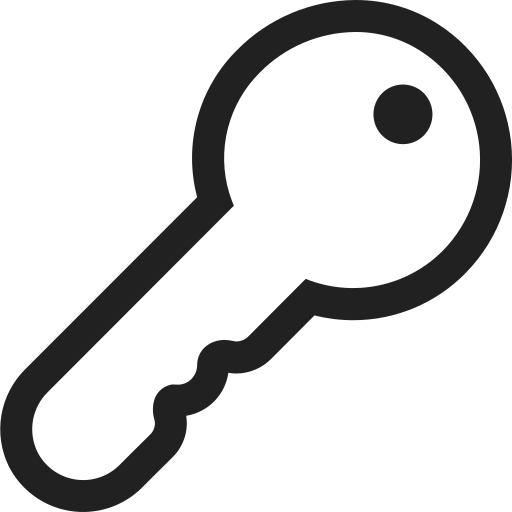
key high contrast